Field crop: maize
Growth stage: 1
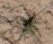
Species: salsola